一年级 · 组合几何学

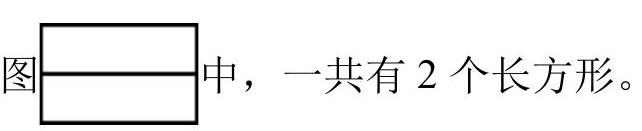
答案: $\times$
解析: ：分析：（1）由点 $\mathrm{A}$ 在抛物线上, 将 $\mathrm{A}$ 点坐标代入, 求出参数 $\mathrm{P}$, 求解即可 (2) 由于 $F(8,0)$ 是 $\triangle A B C$ 的重心, 则重心与焦点重合, 由重心坐标公式可求 $M$ 是 $B C$ 的中点。

(3) 由于线段 $\mathrm{BC}$ 的中点 $\mathrm{M}$ 不在 $x$ 轴上, 所以 $\mathrm{BC}$ 所在的直线不垂直于 $x$ 轴. 设 $\mathrm{BC}$ 所在直线的方程为: $y+4=k(x-11)(k \neq 0)$, 解出 $k$ 即可。